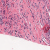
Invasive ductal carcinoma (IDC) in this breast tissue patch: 0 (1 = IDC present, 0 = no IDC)